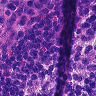
Metastatic tissue present: no